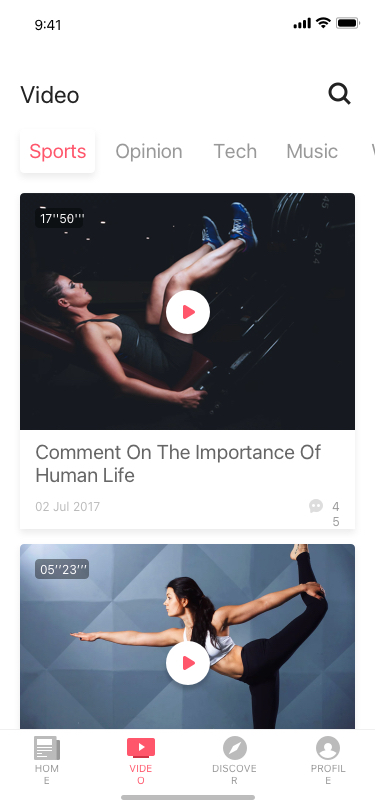
Text in this UI design:
Video
Sports
Opinion
Tech
Music
World
17''50'''
Comment On The Importance Of Human Life
02 Jul 2017
45
05’’23’’’
Comment On The Importance Of Human Life